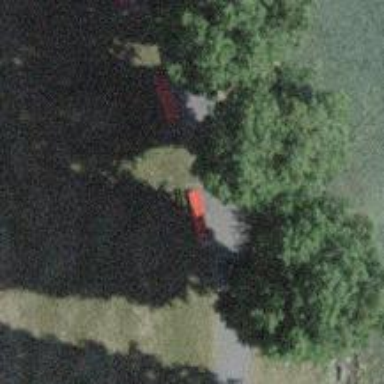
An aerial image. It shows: Red bench.